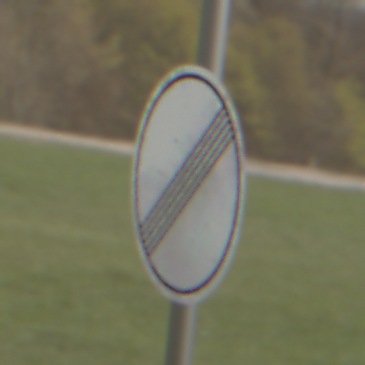
Verkehrszeichen: EndeSaemtlicherBegrenzungen
Umgebung: Outdoor, Suburban
Tageszeit: MorningAfternoon
Wetter: Overcast
Licht: Natural
Jahreszeit: NotSpecified
Kontrast: LowContrast